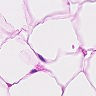
Metastatic tissue present: no